Question: The scenario is the following:
Each time the application starts it downloads a list of 'Beacon's (object) and a list of 'Action's (object). Each 'Beacon' has zero or more action assigned. For the moment (and simplicity) each beacon has assigned one action.
So I am downloading the data and parsing the JSON into 2 'NSMutableArray's. The 'Beacon' object has some variables and the variable ID. The 'Action' object has also some string variables and the relationship 'beacon' which is the (foreign key) same as variable 'id' in 'Beacon'.
I have developed a singleton to save and load the data. At this point my code looks like these:
'''
+(void)saveBeacons:(NSMutableArray*)array andAction(NSMutableArray*)actionsArray andManagedObject:(NSManagedObjectContext*)managedObject{
NSDictionary *jsonDict3 = [[NSDictionary alloc] init];
NSManagedObjectContext *context = managedObject;
for (int i=0; i<[array count]; i++) {
jsonDict3 = (NSDictionary*)[array objectAtIndex:i];
NSManagedObject *newBeacon = [NSEntityDescription insertNewObjectForEntityForName:@"Beacon" inManagedObjectContext:context];
[newBeacon setValue:[[jsonDict3 objectForKey:@"uuid"] uppercaseString] forKey:@"uuid"];
[newBeacon setValue:[jsonDict3 objectForKey:@"minor"] forKey:@"minor"];
[newBeacon setValue:[jsonDict3 objectForKey:@"major"] forKey:@"major"];
}
NSError *error = nil;
// Save the object to persistent store
if (![context save:&error]) {
NSLog(@"Can't Save! %@ %@", error, [error localizedDescription]);
}
'''
Note: 'array' contains the 'Beacon' object and the 'actionArray' the 'Action'.
I know that I have to use nested loop but how I am supposed to add the relationship for each action with the beacon? Also I need to overwriting the data each time that the user is downloading the new data. Should I stop concidering to use Core Data?
PS. This is how my core data design looks like:

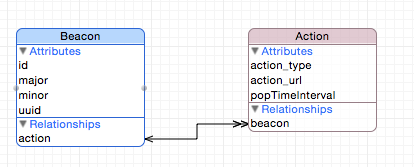
Answer: Before answering to your questions, few notes.
First, Why do you need to create an empty 'NSDictionary'? And, what about if you are not using ARC? Make attention to memory leaks.
'''
NSDictionary *jsonDict3 = [[NSDictionary alloc] init];
'''
In your for loop just do
'''
NSDictionary *jsonDict3 = (NSDictionary*)[array objectAtIndex:i];
'''
Second, I would rename the 'id' identifier in your 'Beacon' model as 'beaconID' or something else. 'id' is a keyword that means a pointer to a generic object. I would also rename 'action' to 'actions' just to highlight the one-to-many relationship between 'Beacon' and 'Action'.
Third, instead of using plain managed object you could use <URL>.
Said this, about your questions.
> I know that I have to use nested loop but how I am supposed to add the relationship for each action with the beacon?
Inside the second 'for loop' you need to create an action object and set its 'beacon' relationship to the beacon ('newBeacon') you created
'''
[createdAction setValue:newBeacon forKey:@"beacon"];
'''
Here you could have a problem, since you don't know if an action belongs to a beacon or to another one. You should find a method to filter the actions for a specific beacon. In this way, the save method could become:
'''
+(BOOL)saveBeacon:(NSDictionary*)beaconRepresentation withActions:(NSArray*)actions {
// Create a Beacon
// For loop the array, create Actions and set the appropriate beacon relationships
// Return the save result
}
'''
> Also I need to overwriting the data each time that the user is downloading the new data.
It depends on what you need to achieve. What are your requirements?
> Should I stop concidering to use Core Data?
In this case Core Data provides you a well structured model layer. So, you can take advantage of it in order to fetch or save data, manage your object graph.